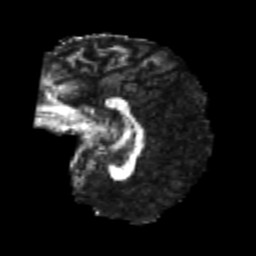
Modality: FA
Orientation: sagittal
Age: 22
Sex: male
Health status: healthy
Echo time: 0.074 s